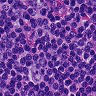
Metastatic tissue present: no